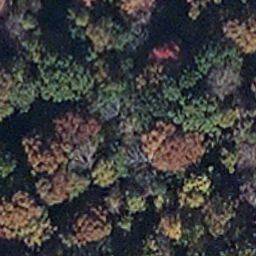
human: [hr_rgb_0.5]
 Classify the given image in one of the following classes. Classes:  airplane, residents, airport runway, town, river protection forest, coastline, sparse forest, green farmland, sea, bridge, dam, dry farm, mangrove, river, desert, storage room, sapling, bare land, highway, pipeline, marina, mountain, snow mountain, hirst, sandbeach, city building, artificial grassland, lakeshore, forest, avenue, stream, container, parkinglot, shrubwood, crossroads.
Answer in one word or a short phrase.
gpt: mangrove